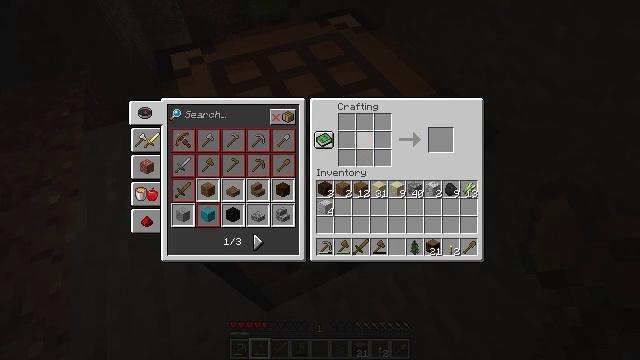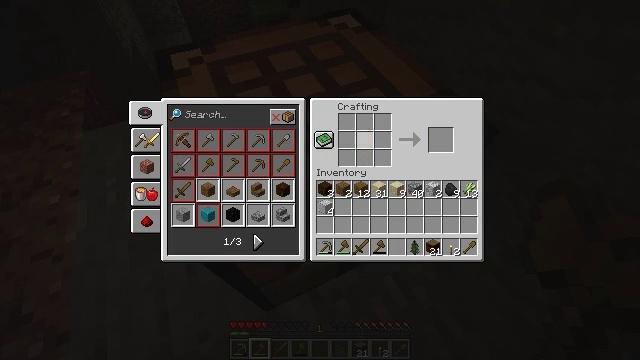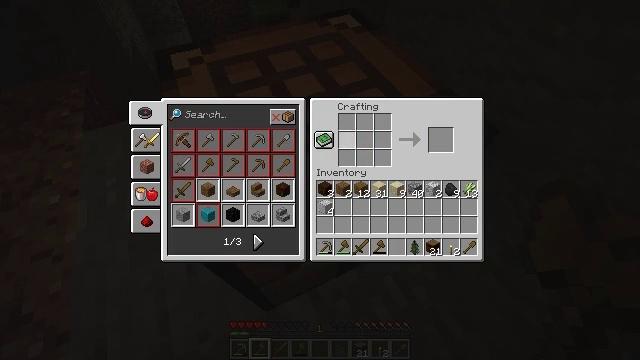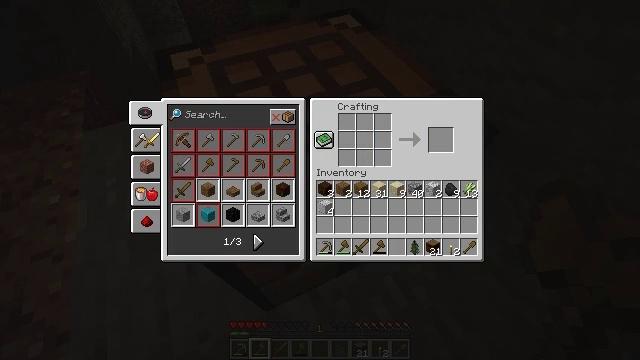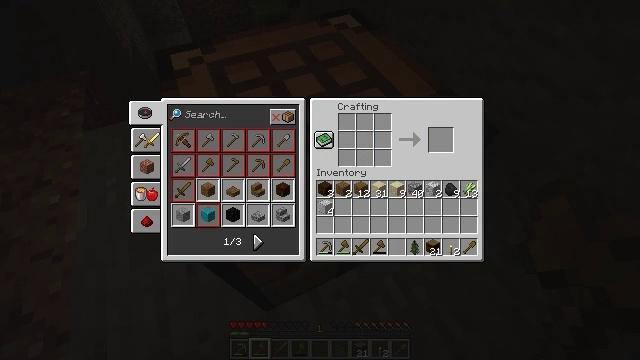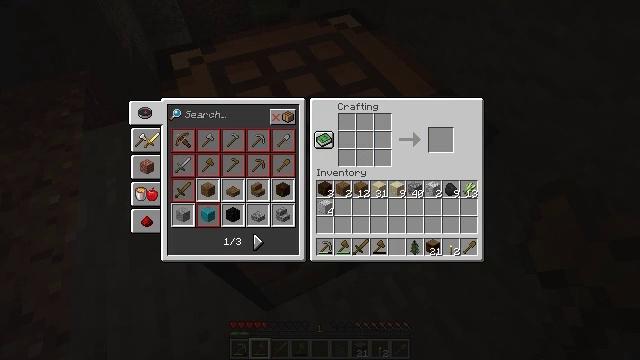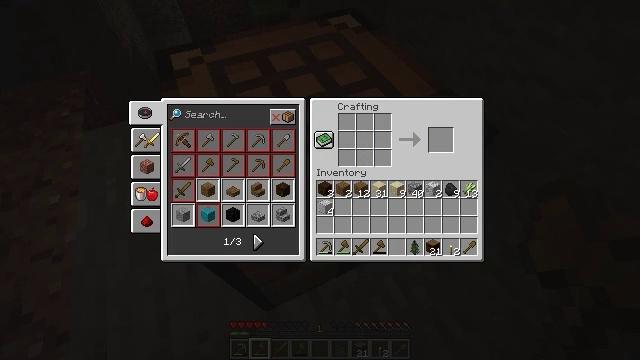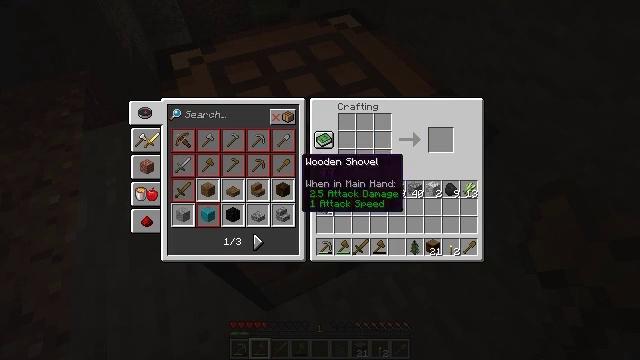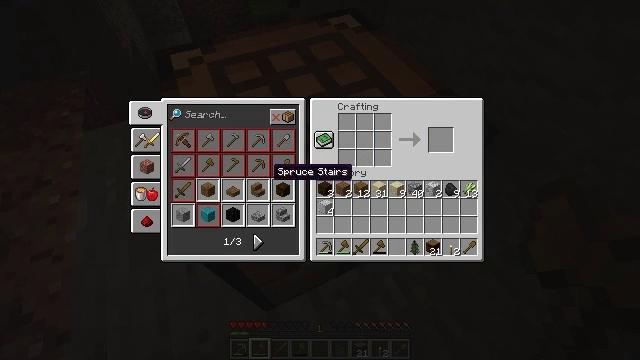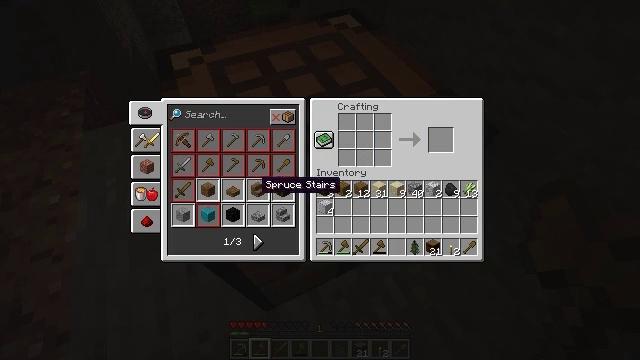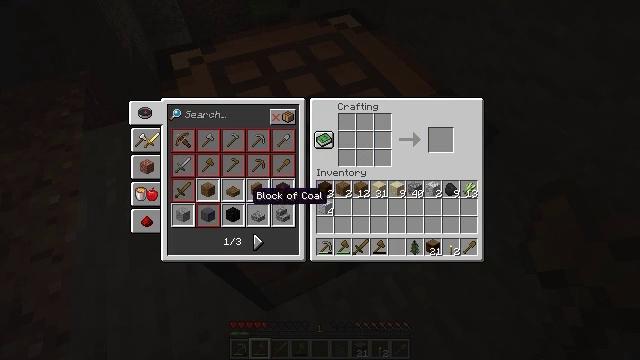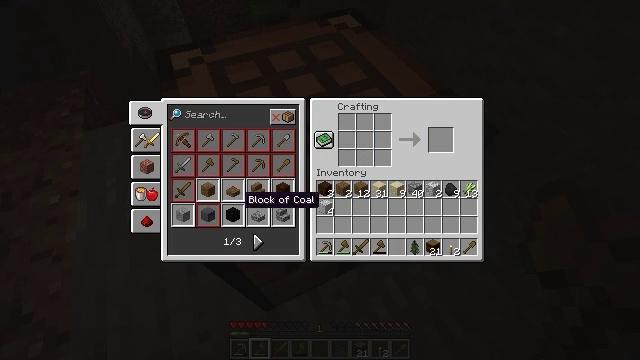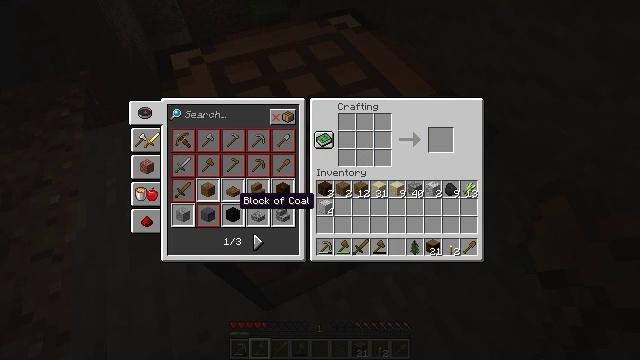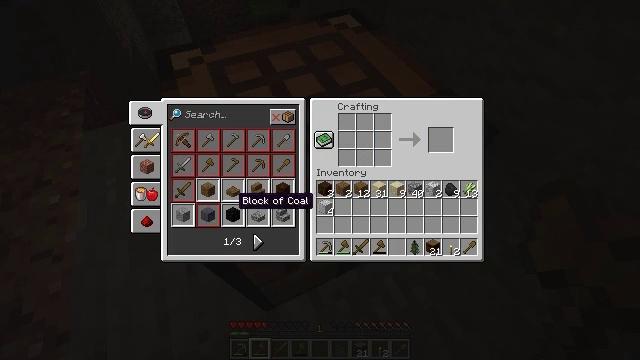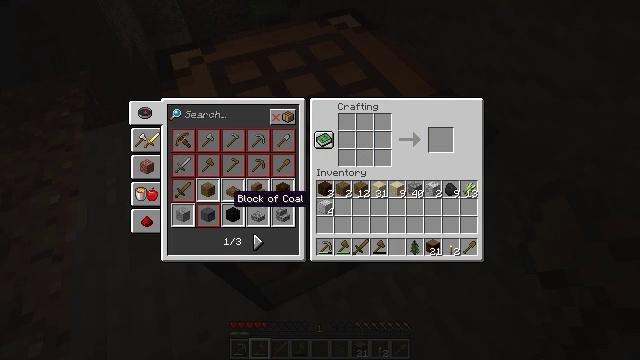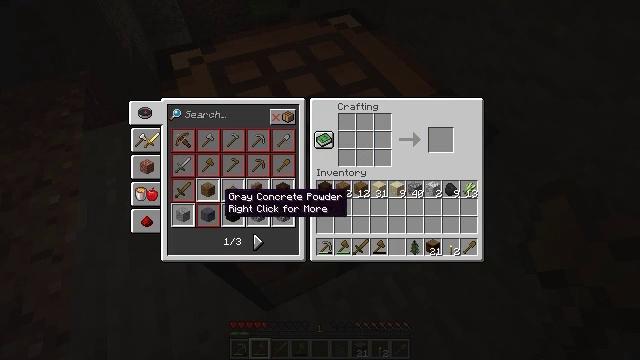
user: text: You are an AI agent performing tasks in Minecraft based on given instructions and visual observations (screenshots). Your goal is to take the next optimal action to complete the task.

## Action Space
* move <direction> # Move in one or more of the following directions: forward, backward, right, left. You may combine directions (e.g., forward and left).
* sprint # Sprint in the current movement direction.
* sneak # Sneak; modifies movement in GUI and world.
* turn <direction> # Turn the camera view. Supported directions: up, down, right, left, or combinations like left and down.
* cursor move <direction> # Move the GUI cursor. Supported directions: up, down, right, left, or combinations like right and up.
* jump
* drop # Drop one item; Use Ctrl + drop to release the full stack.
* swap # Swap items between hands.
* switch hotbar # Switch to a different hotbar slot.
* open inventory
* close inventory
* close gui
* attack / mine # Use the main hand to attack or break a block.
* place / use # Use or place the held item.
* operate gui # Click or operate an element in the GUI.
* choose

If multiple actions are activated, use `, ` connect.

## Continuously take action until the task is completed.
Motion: motion action
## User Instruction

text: Use the crafting grid to make andesite.
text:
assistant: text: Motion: no_op
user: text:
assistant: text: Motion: cursor move left and down
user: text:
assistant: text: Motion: cursor move left
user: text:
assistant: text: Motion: no_op
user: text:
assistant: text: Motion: no_op
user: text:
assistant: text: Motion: no_op
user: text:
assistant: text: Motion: cursor move left and down
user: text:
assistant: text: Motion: cursor move left and down
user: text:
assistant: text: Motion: cursor move left and down
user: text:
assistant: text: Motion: cursor move left and down
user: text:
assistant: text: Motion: cursor move left
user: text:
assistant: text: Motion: no_op
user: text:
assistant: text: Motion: no_op
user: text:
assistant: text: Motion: no_op
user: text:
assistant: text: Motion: cursor move left
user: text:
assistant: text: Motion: no_op
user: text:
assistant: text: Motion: no_op
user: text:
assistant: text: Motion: no_op
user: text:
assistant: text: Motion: no_op
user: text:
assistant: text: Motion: no_op
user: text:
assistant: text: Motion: no_op
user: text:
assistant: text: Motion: no_op
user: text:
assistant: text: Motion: no_op
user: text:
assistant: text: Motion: no_op
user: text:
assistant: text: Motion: no_op
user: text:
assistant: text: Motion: no_op
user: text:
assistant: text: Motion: no_op
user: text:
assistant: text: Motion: no_op
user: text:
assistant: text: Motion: no_op
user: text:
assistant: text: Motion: no_op